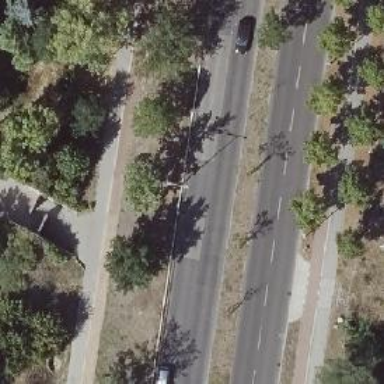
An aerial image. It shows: Avenue of deciduous broadleaved trees.